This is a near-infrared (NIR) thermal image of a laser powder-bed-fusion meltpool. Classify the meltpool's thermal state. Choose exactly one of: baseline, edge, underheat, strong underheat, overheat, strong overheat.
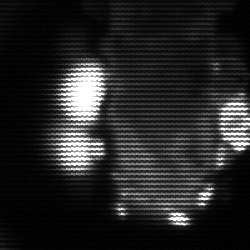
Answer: strong underheat